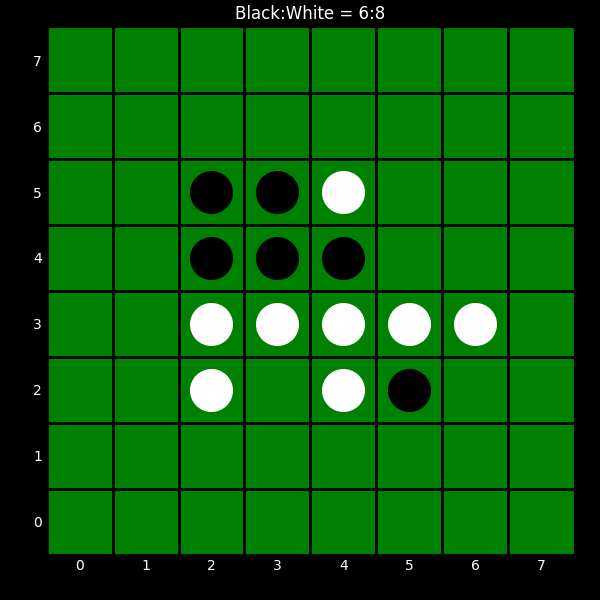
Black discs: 6
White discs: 8